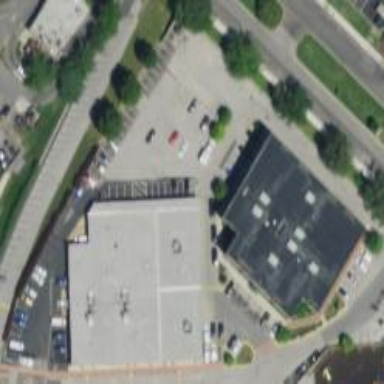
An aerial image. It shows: Retail area.